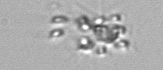
Label: Chaetoceros_didymus_TAG_external_flagellate